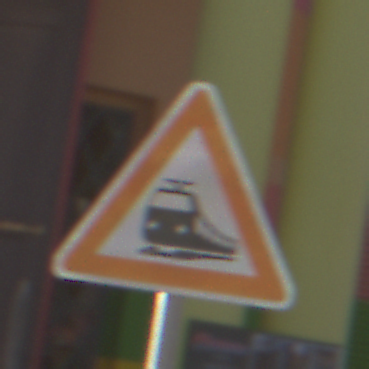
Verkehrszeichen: Bahnuebergang
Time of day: MorningAfternoon
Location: Outdoor (Special)
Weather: PartlyCloudy
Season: NotSpecified
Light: Natural